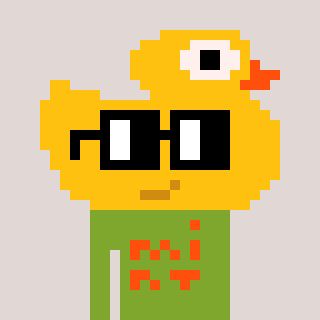
a pixel art character with square black glasses, a ducky-shaped head and a slimegreen-colored body on a warm background